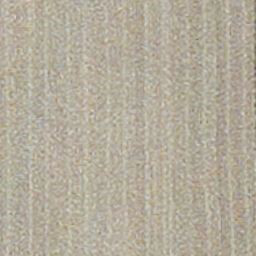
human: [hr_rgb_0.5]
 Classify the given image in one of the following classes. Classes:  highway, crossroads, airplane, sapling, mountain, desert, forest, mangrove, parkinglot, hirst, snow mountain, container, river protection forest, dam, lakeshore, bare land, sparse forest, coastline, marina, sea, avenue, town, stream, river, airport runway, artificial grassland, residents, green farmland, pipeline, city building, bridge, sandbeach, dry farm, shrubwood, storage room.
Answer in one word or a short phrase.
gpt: dry farm